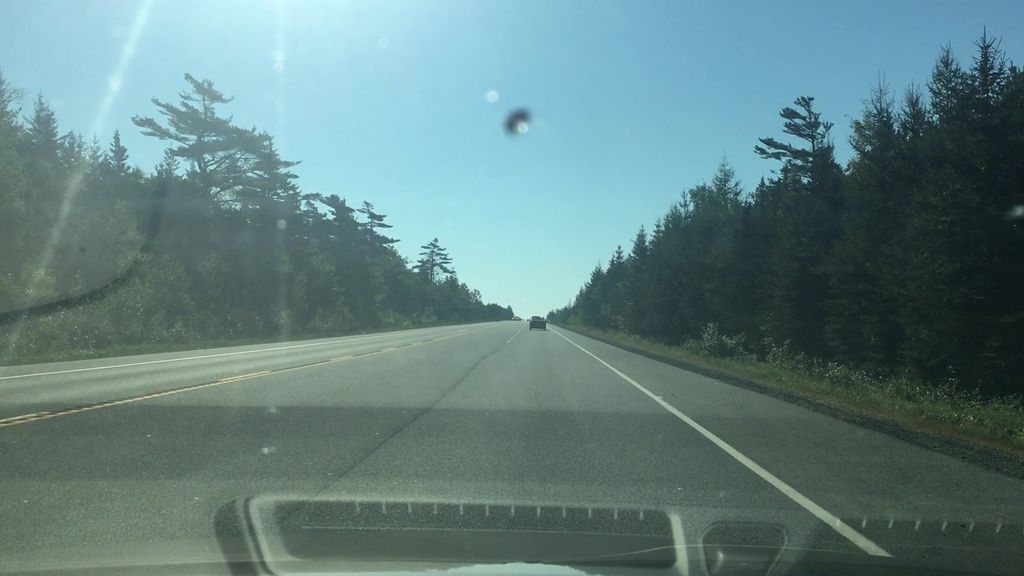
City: halifax